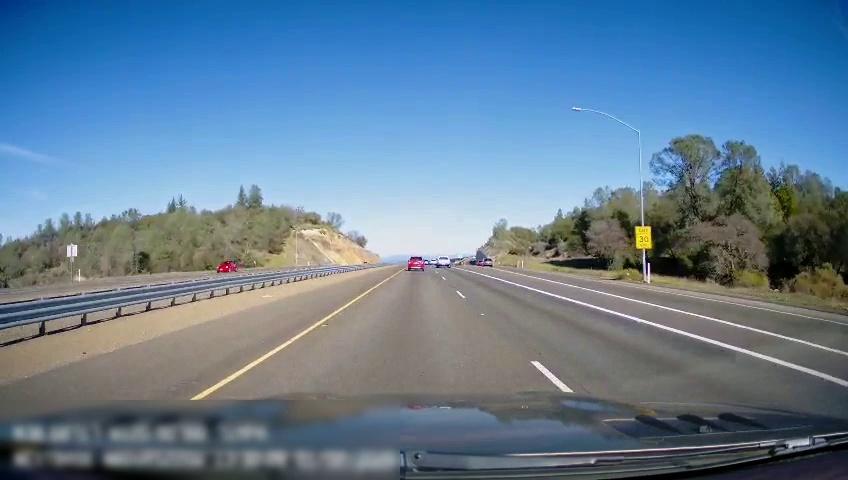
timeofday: Day
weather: Sunny
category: Drivable Space
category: Drivable Space
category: Vehicles | Car
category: Vehicles | Car
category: Vehicles | Truck
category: Vehicles | SUV
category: Lanes | Current Lane
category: Lanes | Current Lane
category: Lanes | Alternate Lane
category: Lanes | Alternate Lane
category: Lanes | Alternate Lane
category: Traffic | Signs